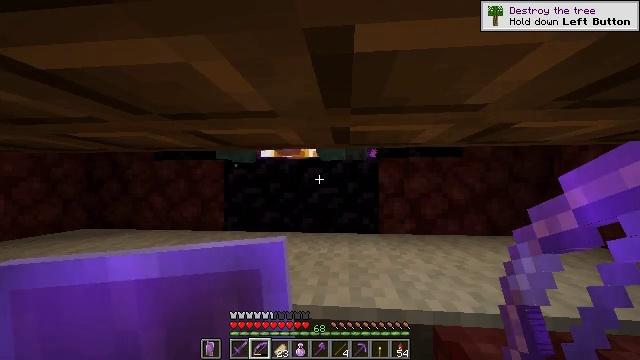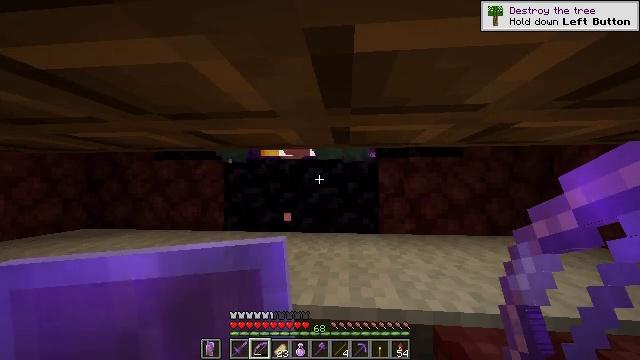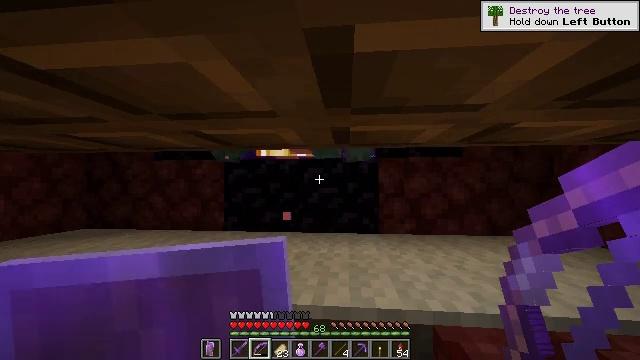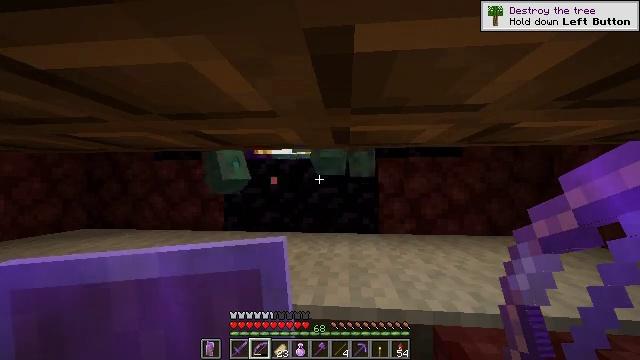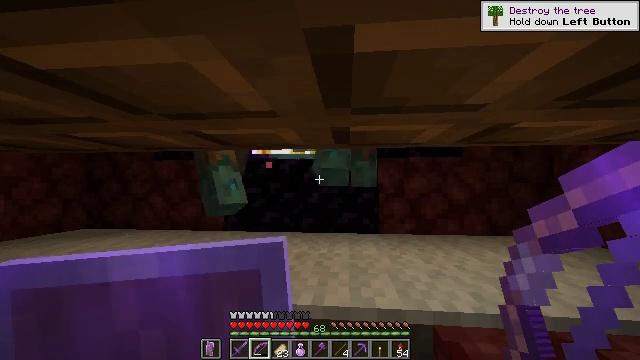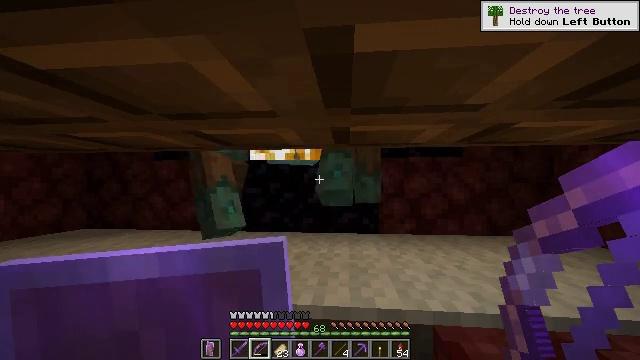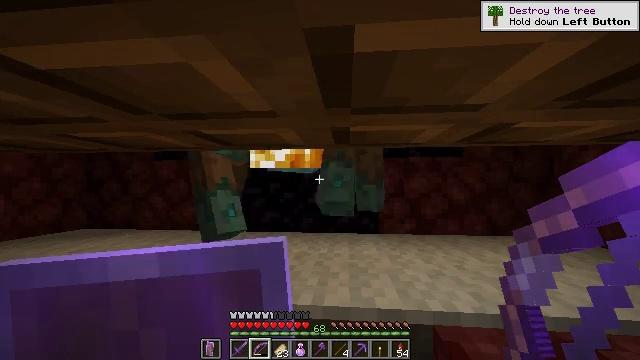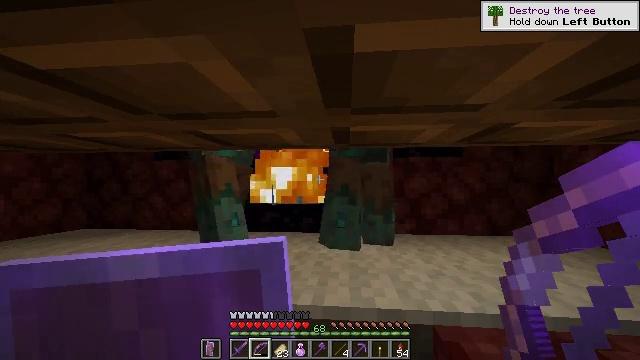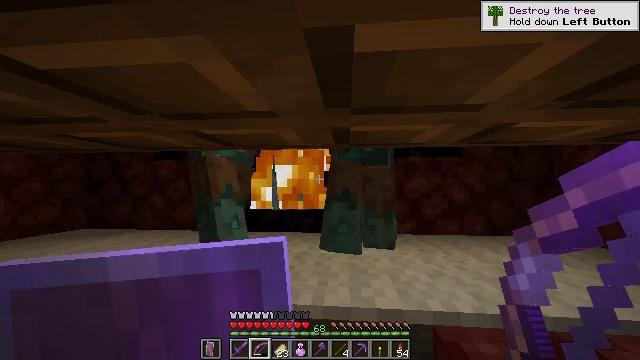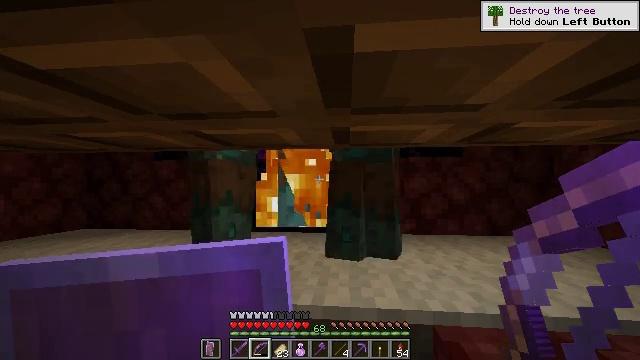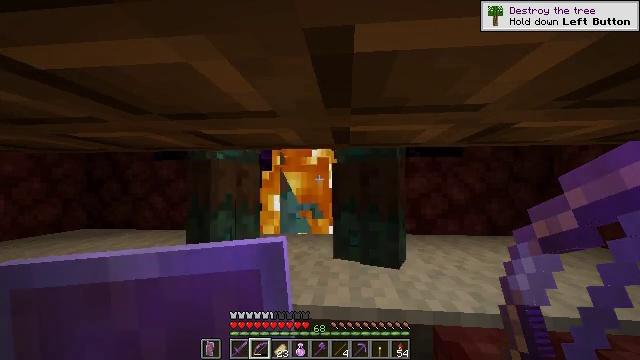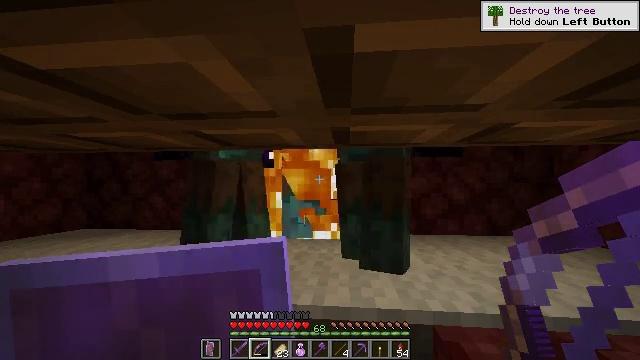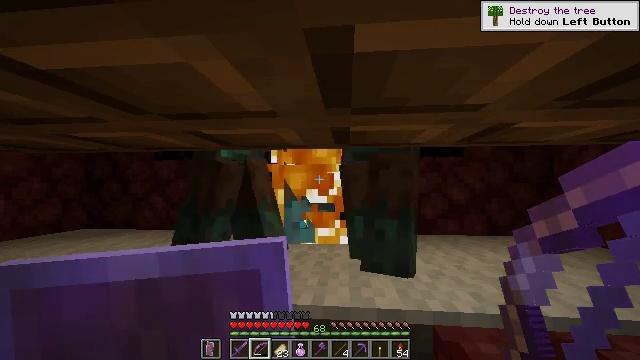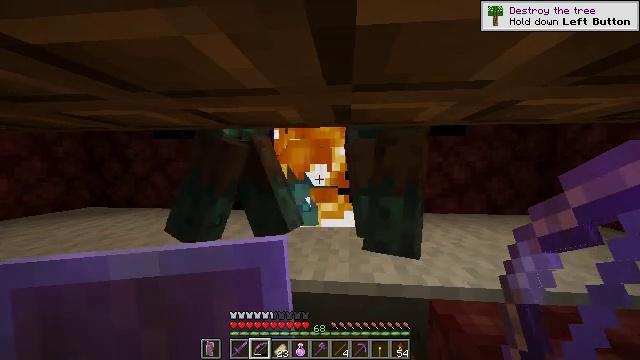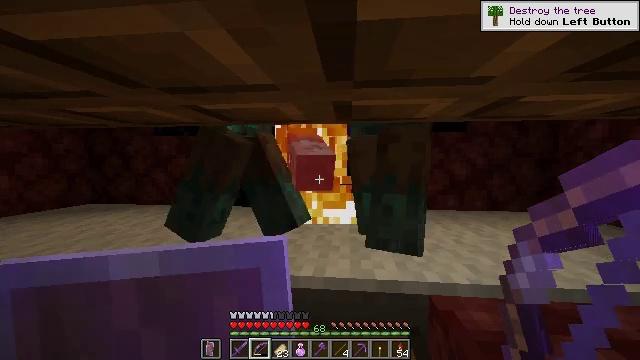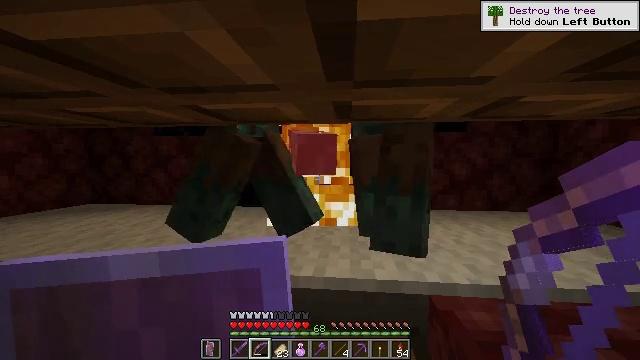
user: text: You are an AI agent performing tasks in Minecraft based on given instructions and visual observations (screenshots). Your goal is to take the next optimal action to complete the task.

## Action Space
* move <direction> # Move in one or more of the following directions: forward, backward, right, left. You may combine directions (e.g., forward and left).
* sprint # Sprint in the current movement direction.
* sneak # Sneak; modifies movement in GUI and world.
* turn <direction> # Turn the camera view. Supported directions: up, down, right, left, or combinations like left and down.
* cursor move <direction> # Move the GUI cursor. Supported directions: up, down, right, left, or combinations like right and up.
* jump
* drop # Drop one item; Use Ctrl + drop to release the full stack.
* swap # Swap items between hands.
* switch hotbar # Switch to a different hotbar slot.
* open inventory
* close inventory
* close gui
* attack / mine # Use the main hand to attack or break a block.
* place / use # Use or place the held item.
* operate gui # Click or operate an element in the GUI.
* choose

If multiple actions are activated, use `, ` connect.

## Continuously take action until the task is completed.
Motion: motion action
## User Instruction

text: Eliminate the undead.
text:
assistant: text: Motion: no_op
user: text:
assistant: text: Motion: no_op
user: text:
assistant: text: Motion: no_op
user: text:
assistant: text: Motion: no_op
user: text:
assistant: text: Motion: no_op
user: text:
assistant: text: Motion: no_op
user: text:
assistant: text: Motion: no_op
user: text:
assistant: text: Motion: no_op
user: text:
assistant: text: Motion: no_op
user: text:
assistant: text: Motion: no_op
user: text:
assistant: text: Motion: no_op
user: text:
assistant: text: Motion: no_op
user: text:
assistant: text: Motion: turn down
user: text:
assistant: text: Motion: no_op
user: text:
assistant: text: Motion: no_op
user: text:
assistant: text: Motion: no_op
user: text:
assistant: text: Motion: no_op
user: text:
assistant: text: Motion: no_op
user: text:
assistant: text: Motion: no_op
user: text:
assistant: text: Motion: no_op
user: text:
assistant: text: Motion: no_op
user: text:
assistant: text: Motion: no_op
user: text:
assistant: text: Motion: no_op
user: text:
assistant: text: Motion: no_op
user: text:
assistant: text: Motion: no_op
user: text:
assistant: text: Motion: no_op
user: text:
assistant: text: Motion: no_op
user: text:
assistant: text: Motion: no_op
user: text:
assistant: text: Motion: no_op
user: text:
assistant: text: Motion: no_op